Question: I have a custom date picker (not using 'DatePickers' because they would not fit on the small screen). The month, day and year are all custom views called NumberPickers.
The problem is that I need the buttons on the date picker to stretch and the edit text to stretch based on the text in the Edit Text. The number pickers are all added programmatically.
The number picker layouts:
'''
<LinearLayout xmlns:android="http://schemas.android.com/apk/res/android"
android:id="@+id/layoutNumberPicker"
android:layout_width="fill_parent"
android:layout_height="wrap_content"
android:background="@null"
android:orientation="vertical" >
<com.mycompany.ediary.NumberPickerButton
android:id="@+id/increment"
android:layout_width="wrap_content"
android:layout_height="42dp"
android:background="@null"
android:scaleType="fitXY"
android:layout_weight="1"
android:src="@drawable/timepicker_up_btn" />
<EditText
android:id="@+id/timepicker_input"
style="?android:attr/textAppearanceMediumInverse"
android:layout_width="wrap_content"
android:layout_height="49dp"
android:background="@drawable/timepicker_input"
android:clickable="false"
android:focusable="false"
android:focusableInTouchMode="false"
android:gravity="center"
android:singleLine="true"
android:layout_weight="1"
android:scaleType="fitXY"
android:textSize="16dp" />
<com.mycompany.ediary.NumberPickerButton
android:id="@+id/decrement"
android:layout_width="wrap_content"
android:layout_height="41dp"
android:background="@null"
android:scaleType="fitXY"
android:layout_weight="1"
android:src="@drawable/timepicker_down_btn" />
'''
However, the 'EditText's are all the same width instead of being stretched for the size of the text. As you can see, the year is cut off. I'm not sure how to get it to stretch. When I set the width of the 'EditText's to be a set size and not wrap_content, the buttons do not stretch to the same width (they are 9 Patches).

The code to display the month, day and year is:
'''
LinearLayout layoutWidgets = new LinearLayout(con);
layoutWidgets.setId(GlobalVars.getLatestId());
/*****Set width of Date******/
layoutWidgets.setMinimumWidth(185);
layoutWidgets.setOrientation(LinearLayout.HORIZONTAL);
/*****Set width of Date******/
params = new LayoutParams(LayoutParams.WRAP_CONTENT, LayoutParams.WRAP_CONTENT);
if (GlobalVars.subjectLeftToRight == 1) {
params.addRule(RelativeLayout.BELOW, btnDTPicker.getId());
params.addRule(RelativeLayout.ALIGN_LEFT, lblQuestionText.getId());
params.setMargins(0, 10, 0, 0);
//params.setMargins(0, 0, 0, 0);
} else {
params.addRule(RelativeLayout.BELOW, btnDTPicker.getId());
params.addRule(RelativeLayout.ALIGN_RIGHT, lblQuestionText.getId());
params.setMargins(0, 10, 0, 0);
//params.setMargins(0, 0, 0, 0);
}
layoutWidgets.setWeightSum(1);
layoutWidgets.setLayoutParams(params);
'''
The month:
'''
layoutMonth = new LinearLayout(con);
layoutMonth.setId(GlobalVars.getLatestId());
layoutMonth.setOrientation(LinearLayout.VERTICAL);
layoutMonth.setMinimumWidth(95);
pickerMonth = new NumberPicker(con);
pickerMonth.setId(GlobalVars.getLatestId());
pickerMonth.setupText(147);// [Blank]
pickerMonth.setTag(tagMonthPicker);
pickerMonth.setVisibility(View.GONE);
pickerMonth.setFormatter(NumberPicker.TWO_DIGIT_FORMATTER);
pickerMonth.setRange(1, 12, GlobalVars.calNamesShort);
LinearLayout.LayoutParams lparams = new LinearLayout.LayoutParams(LayoutParams.WRAP_CONTENT, LayoutParams.WRAP_CONTENT);
lparams.weight = .3f;
pickerMonth.setLayoutParams(lparams);
layoutMonth.addView(pickerMonth);
'''
The day:
'''
layoutDay = new LinearLayout(con);
layoutDay.setId(GlobalVars.getLatestId());
layoutDay.setTag(tagDayLayout);
layoutDay.setOrientation(LinearLayout.VERTICAL);
layoutDay.setMinimumWidth(95);
layoutDay.setVisibility(View.GONE);
pickerDay = new NumberPicker(con);
pickerDay.setId(GlobalVars.getLatestId());
pickerDay.setupText(147);// [Blank]
pickerDay.setTag(tagDayPicker);
pickerDay.setVisibility(View.GONE);
pickerDay.setFormatter(NumberPicker.TWO_DIGIT_FORMATTER);
lparams = new LinearLayout.LayoutParams(LayoutParams.WRAP_CONTENT, LayoutParams.WRAP_CONTENT);
lparams.weight = .3f;
pickerDay.setLayoutParams(lparams);
layoutDay.addView(pickerDay);
'''
The Year:
'''
layoutYear = new LinearLayout(con);
layoutYear.setId(GlobalVars.getLatestId());
layoutYear.setTag(tagYearLayout);
layoutYear.setMinimumWidth(95);
layoutYear.setOrientation(LinearLayout.VERTICAL);
layoutYear.setVisibility(View.GONE);
pickerYear = new NumberPicker(con);
pickerYear.setId(GlobalVars.getLatestId());
pickerYear.setupText(147);// [Blank]
pickerYear.setTag(tagYearPicker);
pickerYear.setVisibility(View.INVISIBLE);
pickerYear.setRange(minYear, maxYear);
params = new LayoutParams(LayoutParams.WRAP_CONTENT, LayoutParams.WRAP_CONTENT);
/** width of year **/
lparams.weight = .4f;
params.setMargins(0, 0, 0, 0);
pickerYear.setLayoutParams(params);
layoutYear.addView(pickerYear);
'''
Adding the views to the layout:
'''
layoutWidgets.addView(layoutMonth);
layoutWidgets.addView(layoutDay);
layoutWidgets.addView(layoutYear);
'''
'''
public NumberPicker(Context context, AttributeSet attrs, int defStyle) {
super(context, attrs);
mContext = context;
setOrientation(VERTICAL);
LayoutInflater inflater = (LayoutInflater)mContext.getSystemService(Context.LAYOUT_INFLATER_SERVICE);
inflater.inflate(R.layout.number_picker, this, true);
mHandler = new Handler();
InputFilter inputFilter = new NumberPickerInputFilter();
mNumberInputFilter = new NumberRangeKeyListener();
mIncrementButton = (NumberPickerButton)findViewById(R.id.increment);
mIncrementButton.setOnClickListener(this);
mIncrementButton.setOnLongClickListener(this);
mIncrementButton.setNumberPicker(this);
mDecrementButton = (NumberPickerButton)findViewById(R.id.decrement);
mDecrementButton.setOnClickListener(this);
mDecrementButton.setOnLongClickListener(this);
mDecrementButton.setNumberPicker(this);
mText = (EditText)findViewById(R.id.timepicker_input);
/*** set size of number picker **/
//mText.setWidth(Math.round(convertFromDp(80)));
mText.setOnFocusChangeListener(this);
mText.setFilters(new InputFilter[] { inputFilter });
mText.setRawInputType(InputType.TYPE_CLASS_NUMBER);
if (!isEnabled()) {
setEnabled(false);
}
}
public float convertFromDp(int input) {
final float scale = getResources().getDisplayMetrics().density;
return ((input - 0.5f) / scale);
}
'''
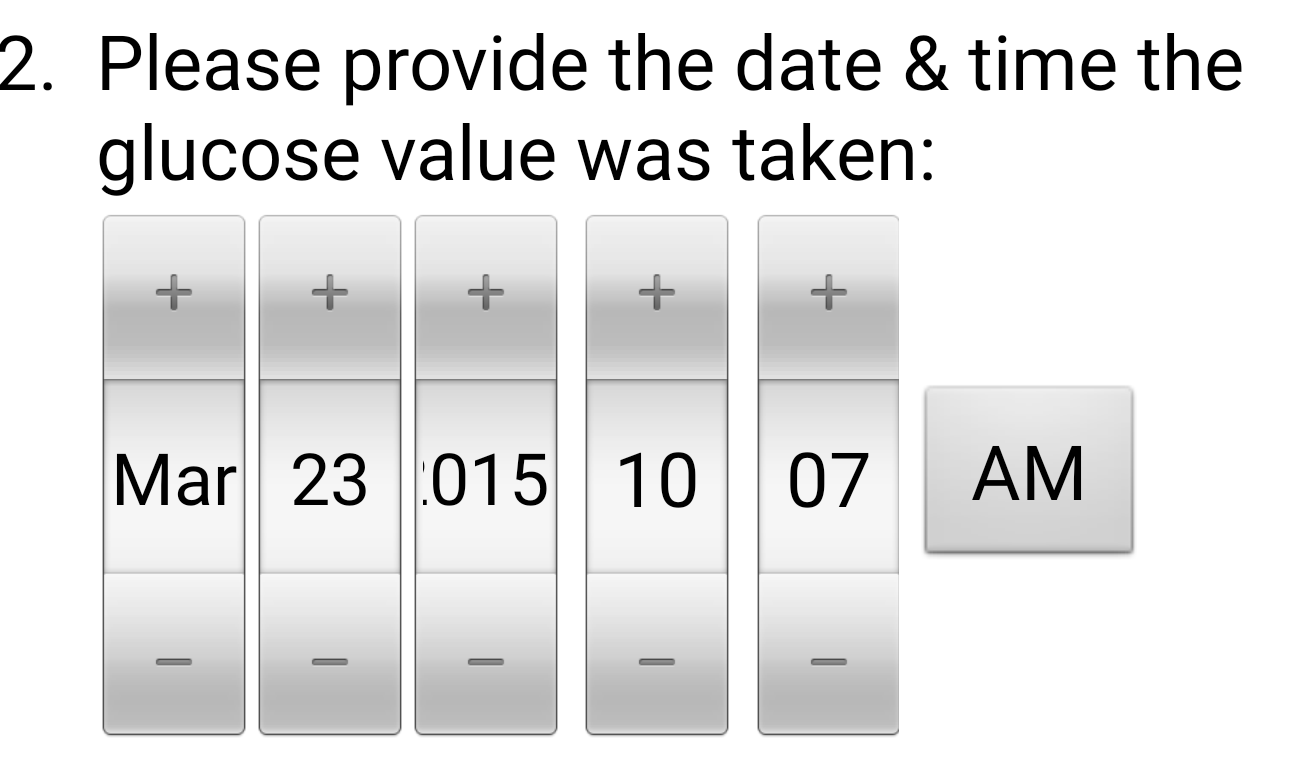
Answer: My guess is the parent linear layout is overriding the size. I would recommend you do not use wrap_content, but use a specific dp and set the gravity to center (or center_horizontal) so that your UI is consistent in look and feel. Assuming you fix the problem, if you let it wrap, that means the buttons will move around!
To fix the problem can you post the layout params of the parent linear layouts?
EDIT: After reviewing your code once again
So going back to your original question. Looking at your parent of a single date picker, you have three children vertically oriented 'NumberButton', 'EditText', 'NumberButton'. Set the width of the parent to 'wrap_content', the width of both 'NumberButton's to 'match_parent', and the width of the 'EditText' to 'wrap_content'. This should now make the 'EditText' the controlling factor of the width, with the 'NumberButtons' expanding to however wide, provided there is not a constraint imposed upon the parent's width (not enough space available, explicit size set). If you do this for one set inside a parent linear layout set to horizontal, for example, this would work. If it's not at this point, then it is a problem with the parent layout not the layout of these themselves.